Question: I am trying to use <URL> in a HTML table and works fine, but i want to get a button when an item is selected.
I tried with this:
'''
$(function () {
tableToGrid(".mytable", {
autowidth:true,
pager: '#pager',
rowNum: 20,
viewrecords: true,
loadui: true,
rowList: [10,20,50],
multiselect: true,
caption: "Multi Select Example",
onSelectAll : function(aSel,selected) {
if(selected){
var value =0;
for(var i=0;i<aSel.length;i++){
var data = jQuery(".mytable").getRowData(aSel[i]);
value += parseFloat(data.total);
}
jQuery('#gbox_').before( $('<button class="button" type="button" value="Edit">Edit</button>') );
} else {
jQuery(".button").remove();
}
},
onSelectRow: function (id) {
var selRows = $(this).jqGrid('getGridParam','selarrrow');
if (selRows.length === 0) {
$(".button").remove();
} else {
$('#gbox_').before( $('<button class="button" type="button" value="Edit">Edit</button>') );
}
}
});
});
'''
When I click on an item i get the button, but for every selected item:

And when I select all I get no button. Why?
Any help is appreciated! Thank you and sorry for my bad english.
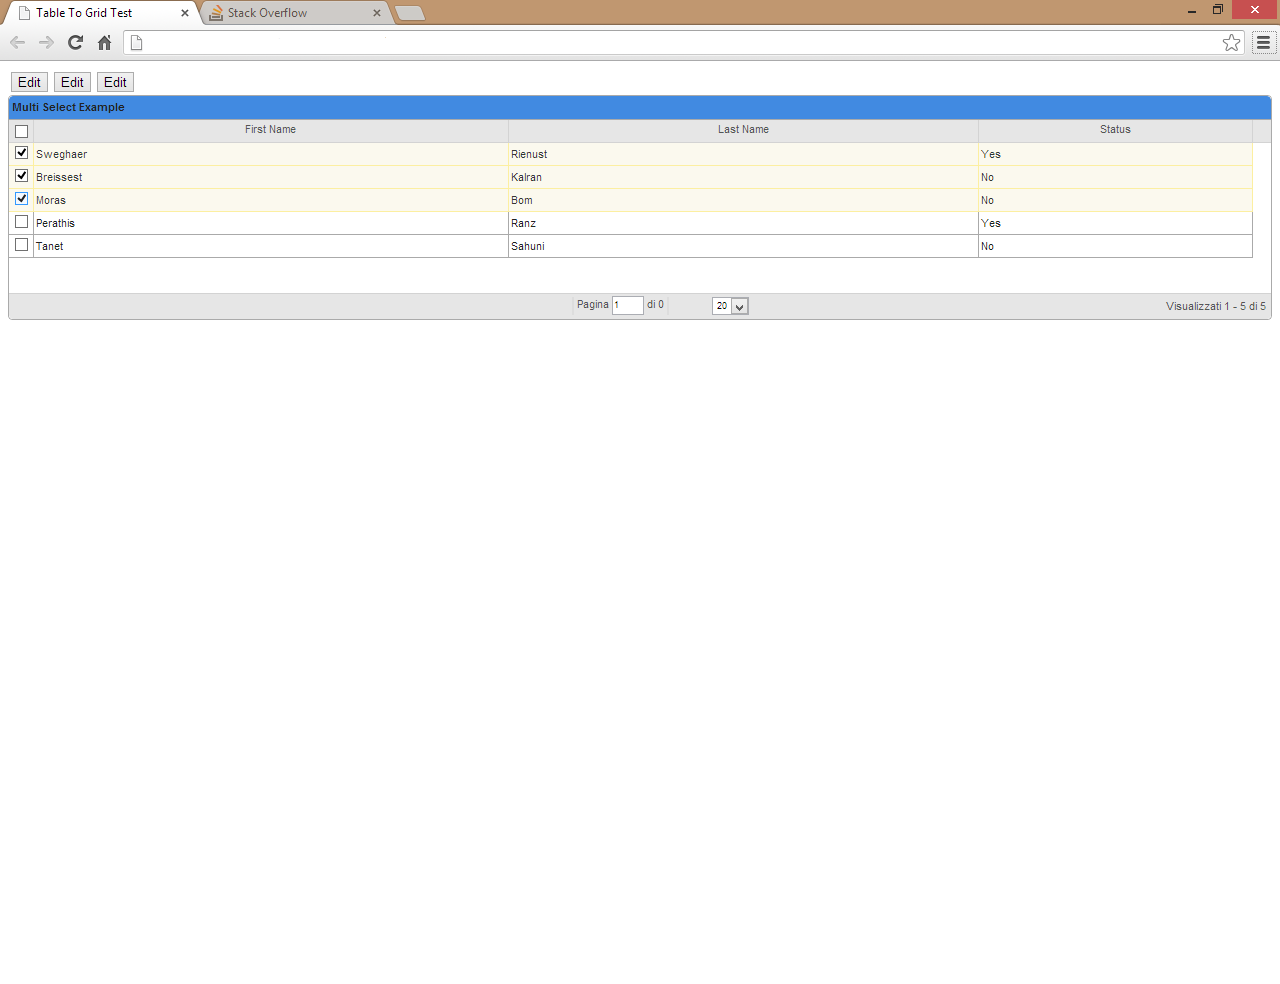
Answer: You'll want to listen to the <URL> event for that.